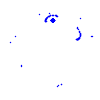
Particle: electron